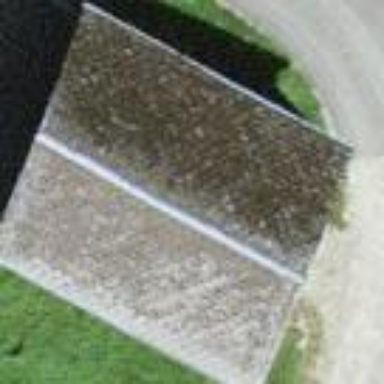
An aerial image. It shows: Barn.